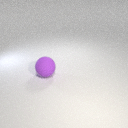
large purple rubber sphere